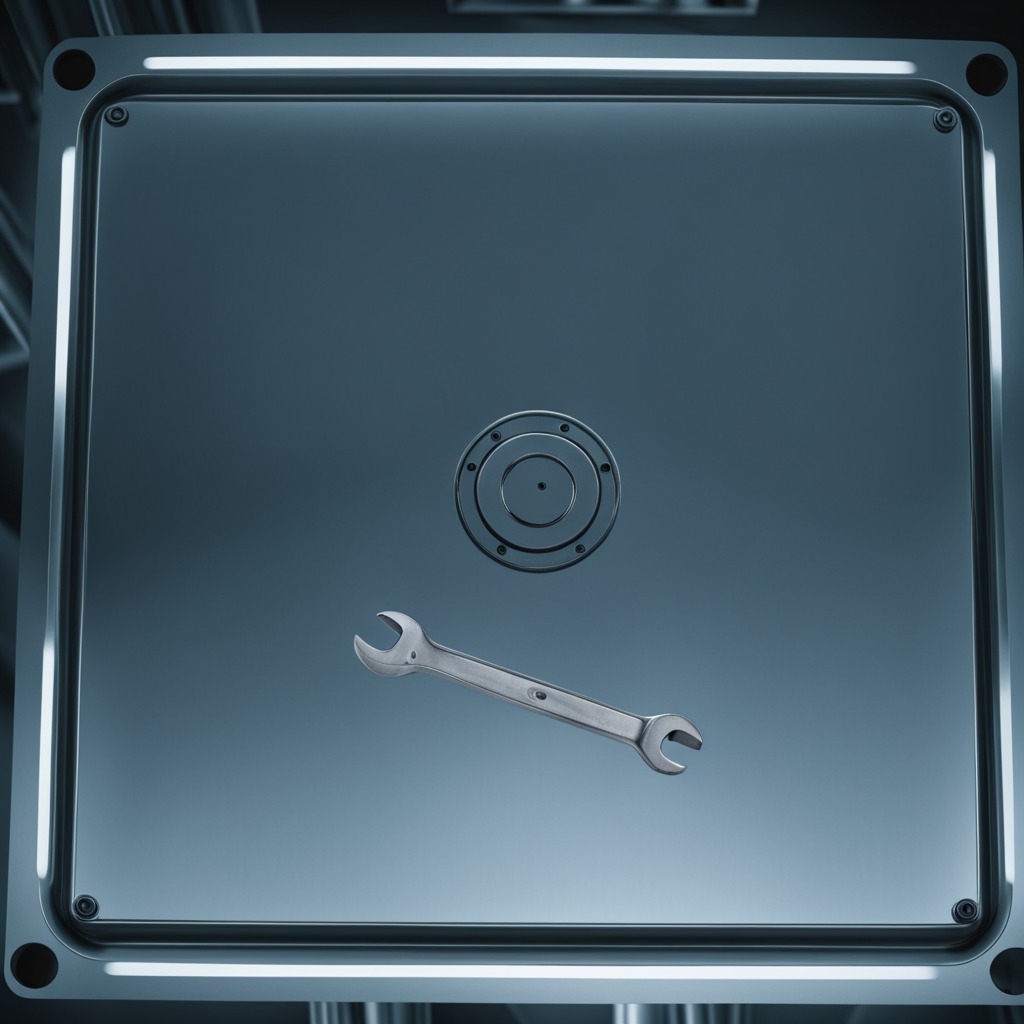
An wrench lies on the metal table in the machine shop under fluorescent lights.